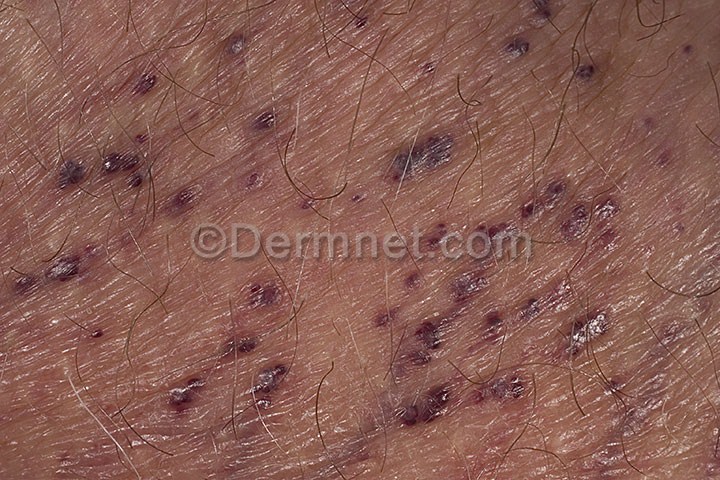
Disease: Vascular Tumors